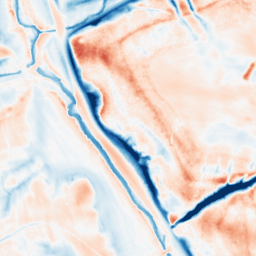
Category: multiscale
Decomposition family: dog_multiscale
Decomposition parameters: sigma_ratio: 1.6
n_scales: 6
base_sigma: 0.5
Upsampling method: cubic_catmull_rom
Upsampling parameters: scale: 2
Upsampling scale: 2